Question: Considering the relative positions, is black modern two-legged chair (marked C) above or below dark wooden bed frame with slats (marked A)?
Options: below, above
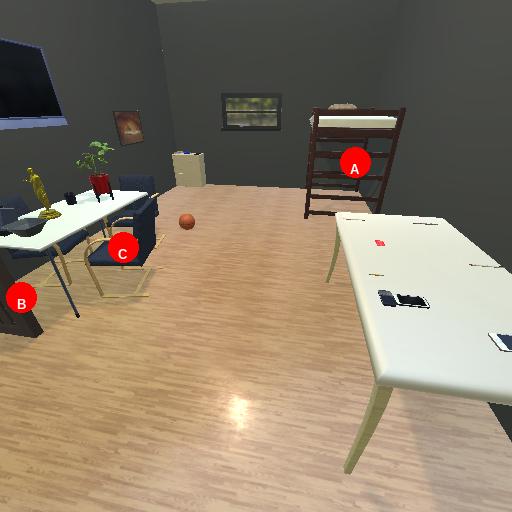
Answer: below